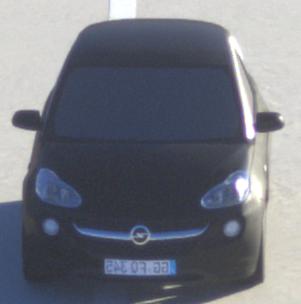
Make: Opel
Model: ADAM 1.2
Detailed model: ADAM
Model produced from: 2013/01
Model produced until: 2014/11
Doors: 3
Color: black
Road condition: dry road
Daytime: sunrise or sunset
Contrast: high contrast